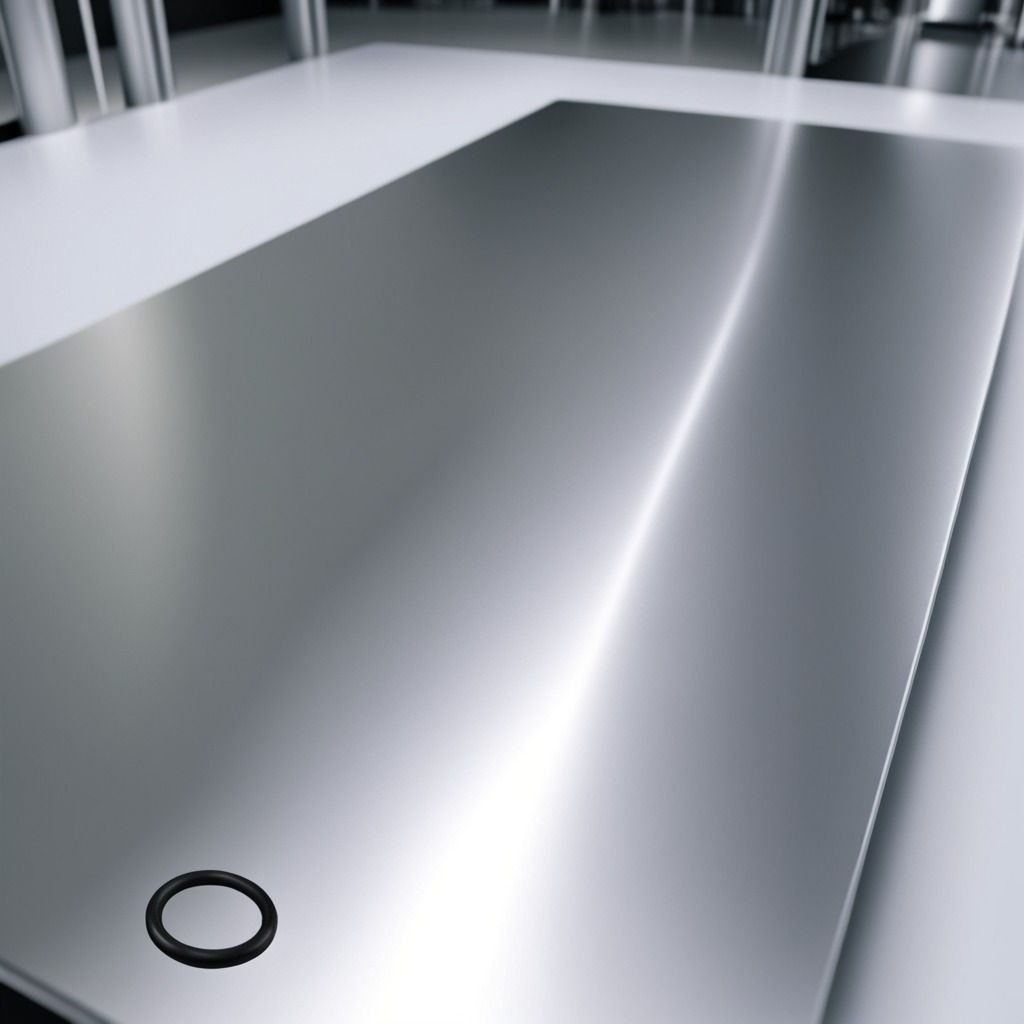
A rubber O-ring is lying on the stainless steel table in a high-end prototyping lab.